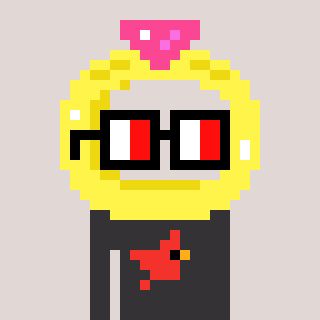
a pixel art character with square glasses with black frames and red eyes, a ring-shaped head and a grayscale-colored body on a warm background